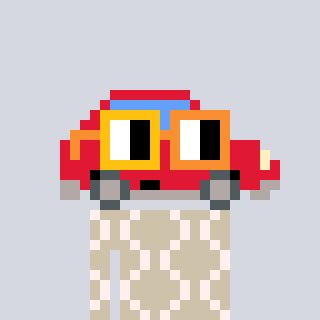
a pixel art character with square yellow and orange glasses, a car-shaped head and a bege-colored body on a cool background